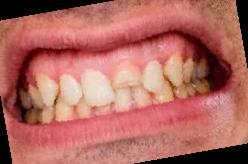
Condition: Gingivitis